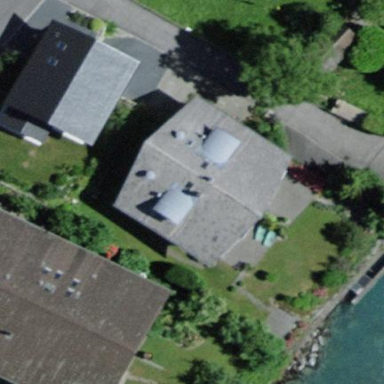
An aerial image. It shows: Residential building with gabled roof.